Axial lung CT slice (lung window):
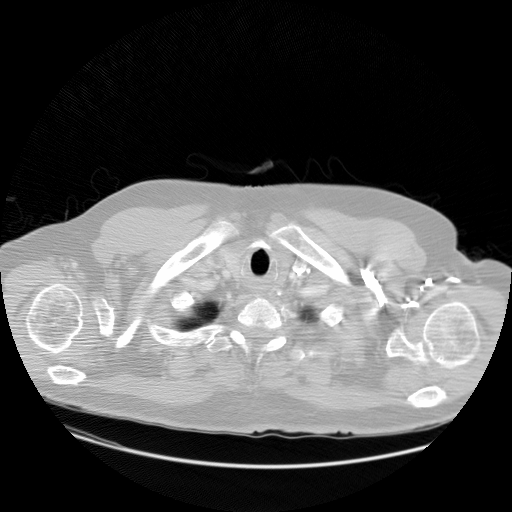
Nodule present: no